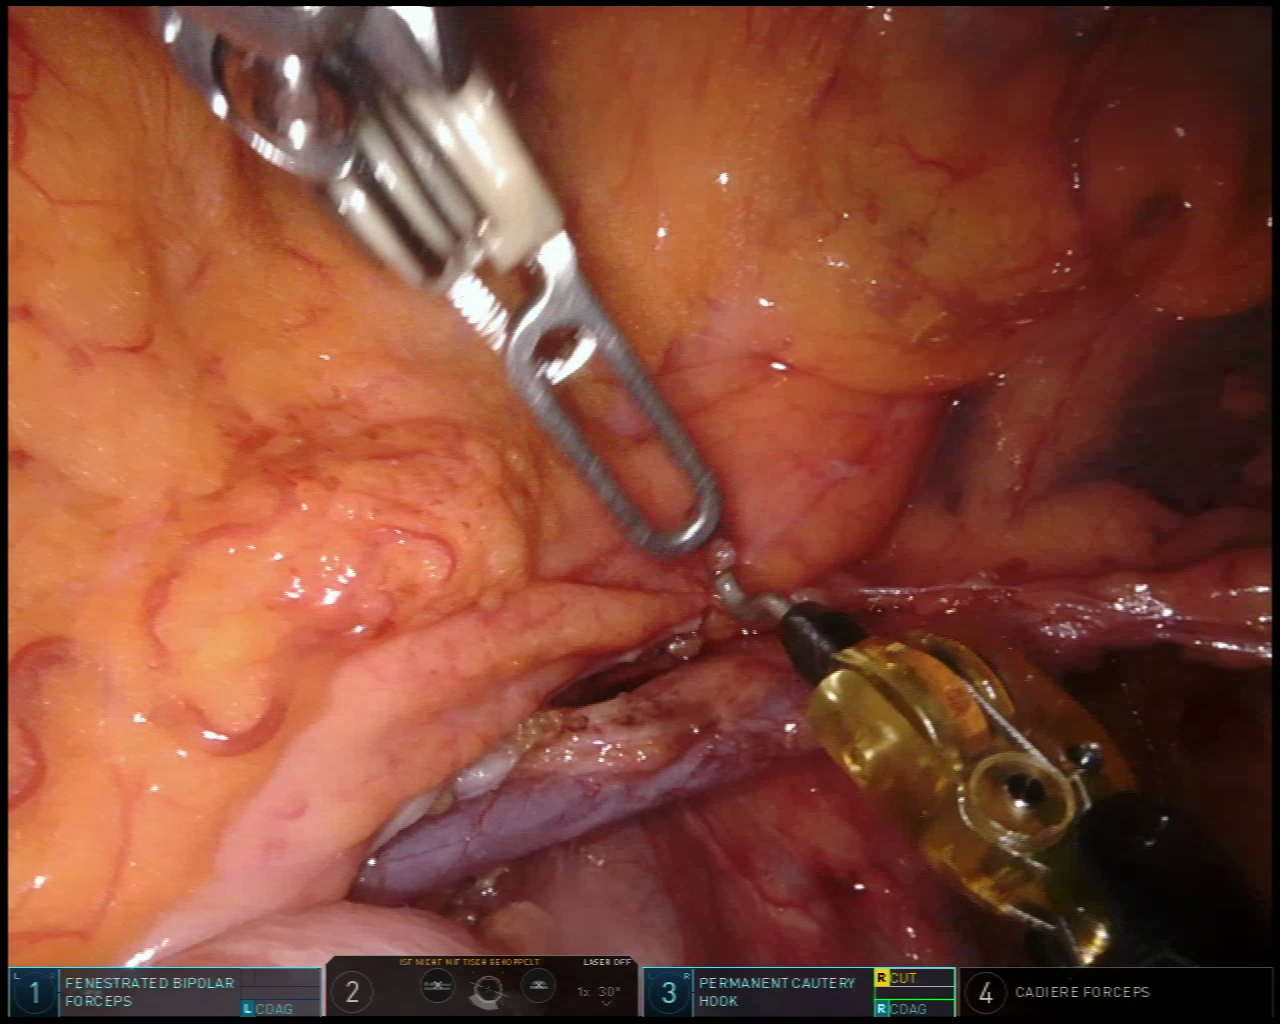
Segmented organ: intestinal_veins
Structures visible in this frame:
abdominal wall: no
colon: no
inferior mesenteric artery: no
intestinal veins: yes
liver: no
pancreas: no
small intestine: yes
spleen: no
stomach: no
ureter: no
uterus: no
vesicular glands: no